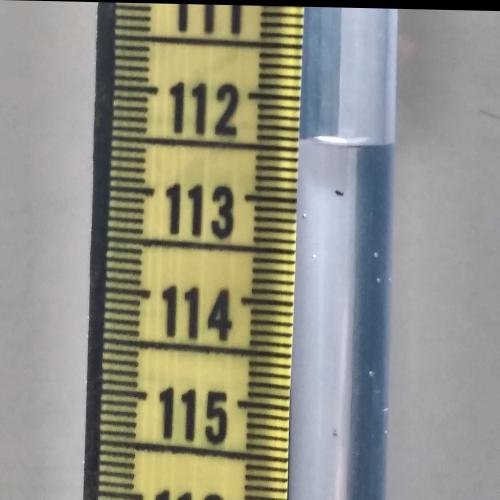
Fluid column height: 112.4 cm